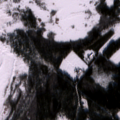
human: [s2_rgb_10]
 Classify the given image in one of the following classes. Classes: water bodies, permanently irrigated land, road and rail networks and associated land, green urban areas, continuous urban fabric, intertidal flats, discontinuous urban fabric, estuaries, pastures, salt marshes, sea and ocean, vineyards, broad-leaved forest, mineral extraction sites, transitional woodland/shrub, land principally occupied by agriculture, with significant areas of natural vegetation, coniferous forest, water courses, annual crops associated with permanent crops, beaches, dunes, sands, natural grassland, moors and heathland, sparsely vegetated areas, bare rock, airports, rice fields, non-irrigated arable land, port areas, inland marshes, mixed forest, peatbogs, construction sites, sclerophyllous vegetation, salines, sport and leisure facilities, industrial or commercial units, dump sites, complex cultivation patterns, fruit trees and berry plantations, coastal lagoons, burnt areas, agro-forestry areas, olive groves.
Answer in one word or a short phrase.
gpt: non-irrigated arable land, land principally occupied by agriculture, with significant areas of natural vegetation, broad-leaved forest, coniferous forest, sea and ocean